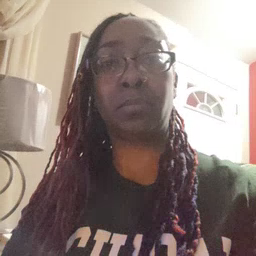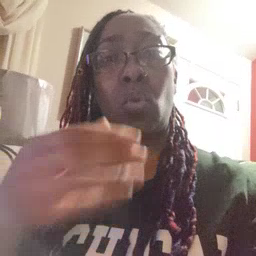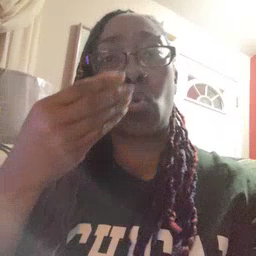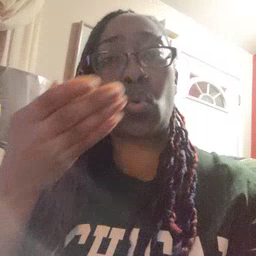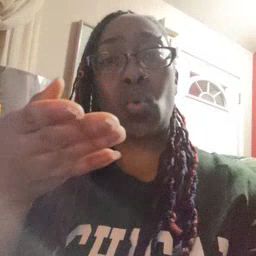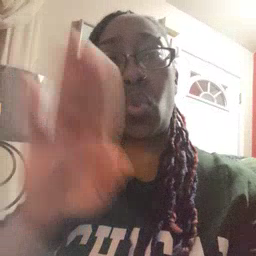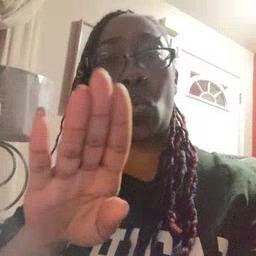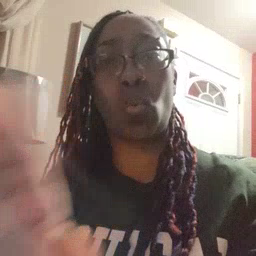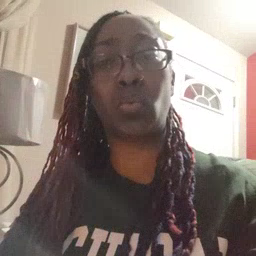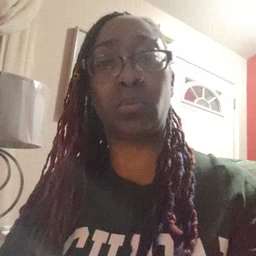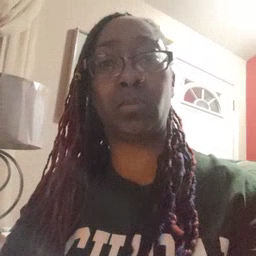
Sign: close